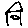
Label: house